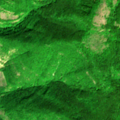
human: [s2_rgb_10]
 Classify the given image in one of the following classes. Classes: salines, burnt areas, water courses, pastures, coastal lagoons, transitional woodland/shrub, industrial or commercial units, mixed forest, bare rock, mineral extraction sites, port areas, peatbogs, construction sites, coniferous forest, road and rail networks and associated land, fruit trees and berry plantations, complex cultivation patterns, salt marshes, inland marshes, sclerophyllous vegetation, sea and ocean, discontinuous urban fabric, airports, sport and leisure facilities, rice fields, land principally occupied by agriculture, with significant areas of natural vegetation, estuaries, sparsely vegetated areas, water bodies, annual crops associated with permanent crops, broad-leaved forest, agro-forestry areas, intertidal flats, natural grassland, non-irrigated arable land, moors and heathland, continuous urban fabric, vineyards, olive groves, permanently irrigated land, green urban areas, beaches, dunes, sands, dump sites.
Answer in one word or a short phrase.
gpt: broad-leaved forest, natural grassland, transitional woodland/shrub